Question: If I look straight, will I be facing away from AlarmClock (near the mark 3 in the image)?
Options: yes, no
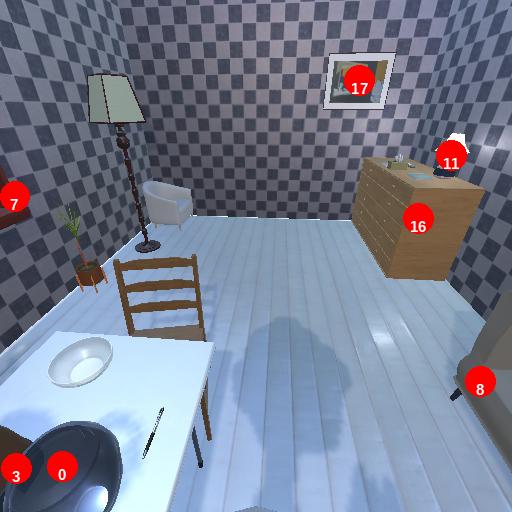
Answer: yes